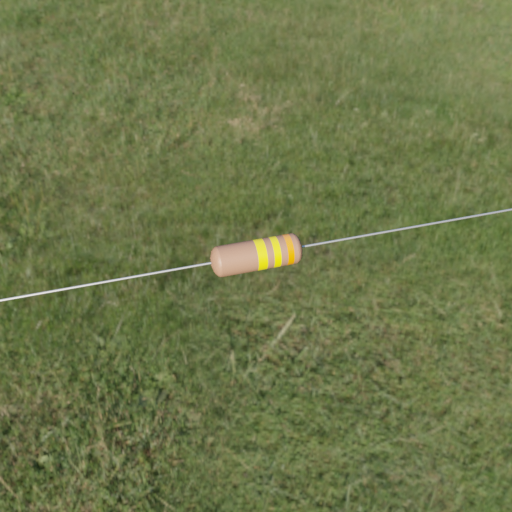
Resistor colour bands (in order): yellow, yellow, orange